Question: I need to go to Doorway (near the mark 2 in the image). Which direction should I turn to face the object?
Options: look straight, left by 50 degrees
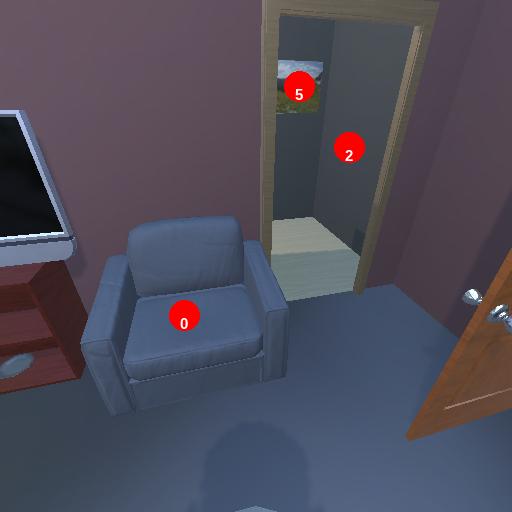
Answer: look straight